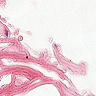
Metastatic tissue present: no